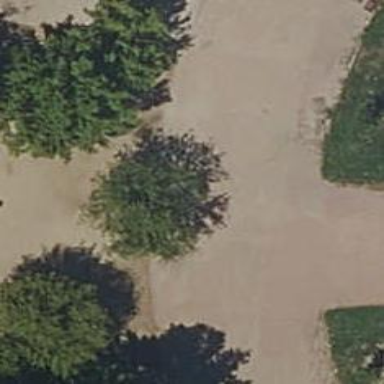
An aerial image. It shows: Pedestrian road paved with paving stones.